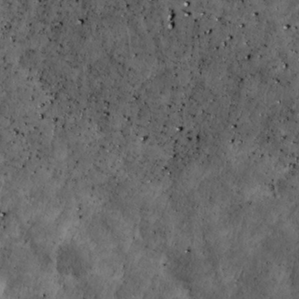
Label: non_frost